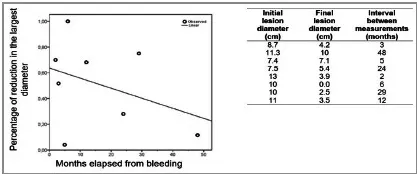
Percentage and absolute numbers of lesion reduction over the months.
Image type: pathology (pas)